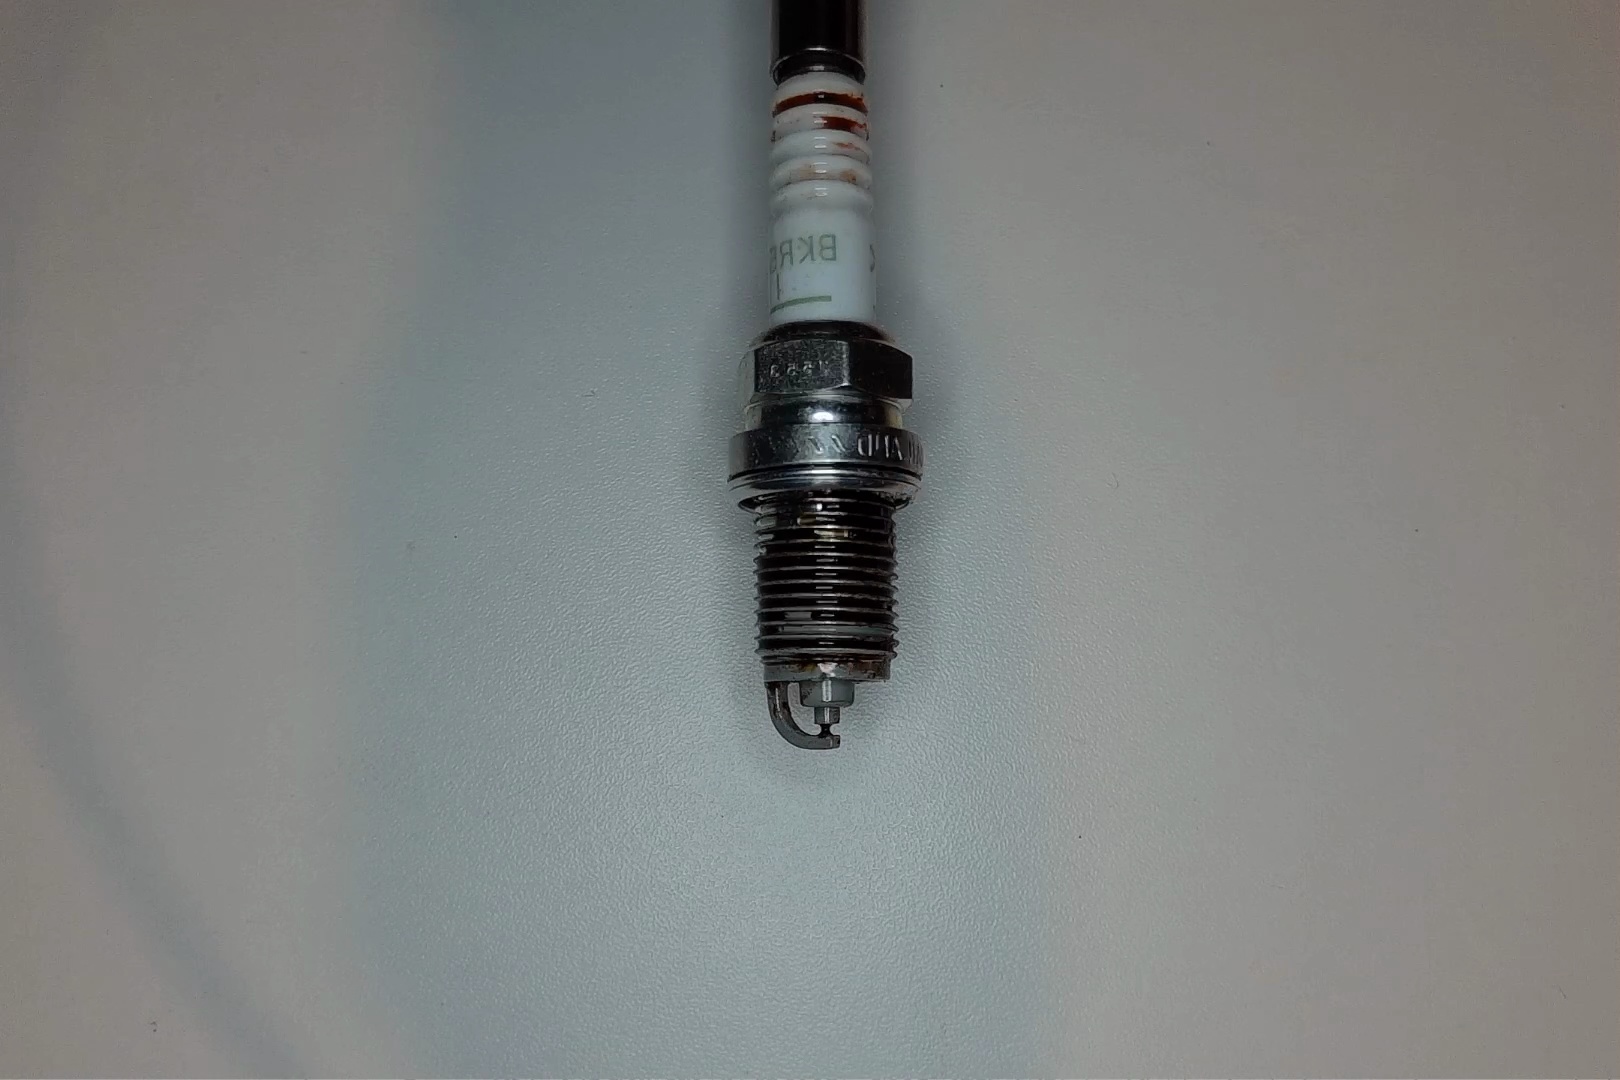
Label: anomaly